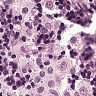
Metastatic tissue present: no